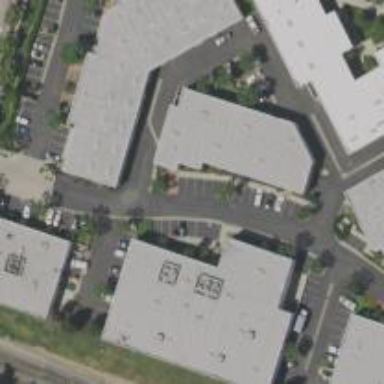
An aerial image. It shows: Warehouse.